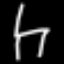
Label: chair